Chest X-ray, PA view. Patient: 57 years old, sex M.
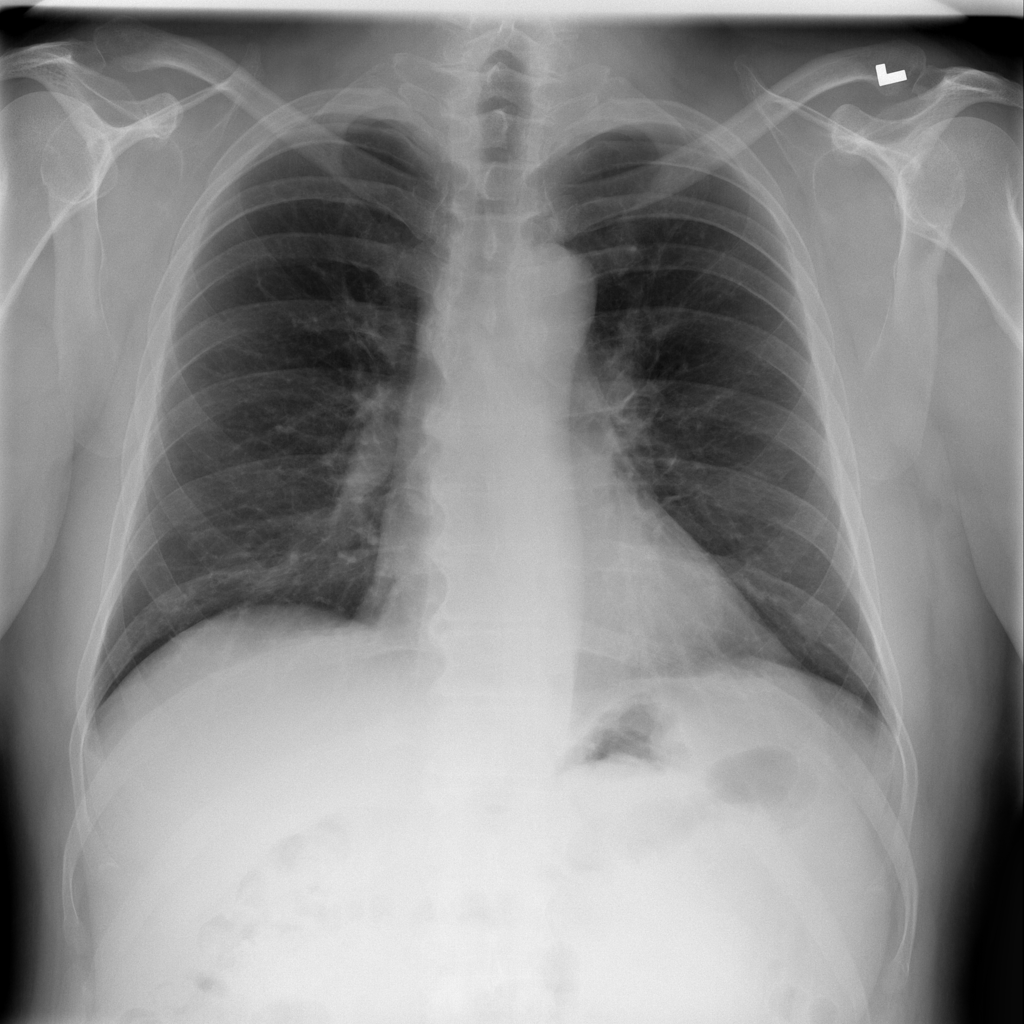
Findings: No Finding